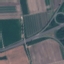
Land use / land cover: Highway